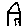
Label: house